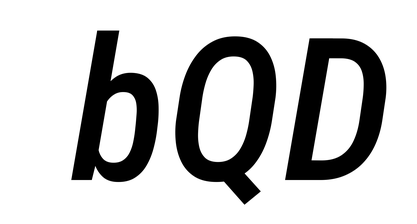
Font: Roboto-Italic_Condensed_Medium_Italic